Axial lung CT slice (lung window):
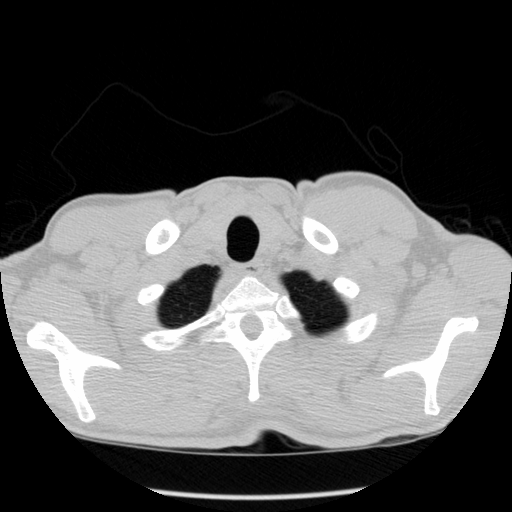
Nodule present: no